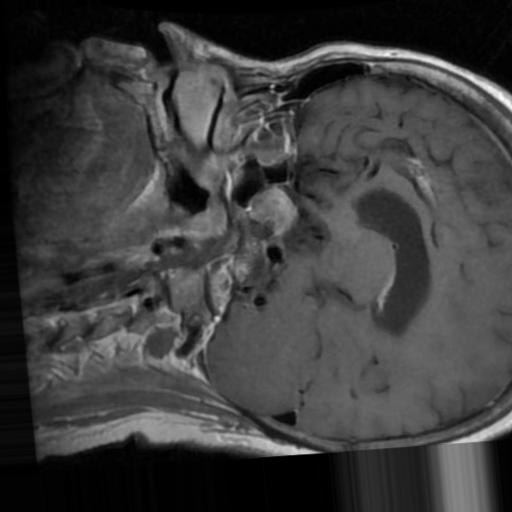
Label: brain_tumor